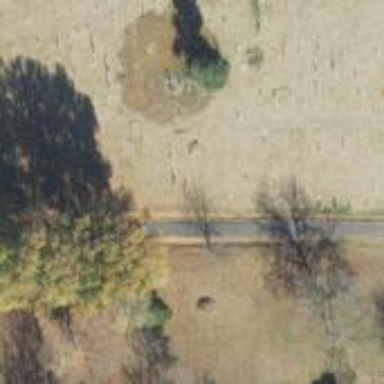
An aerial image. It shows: Cemetery.